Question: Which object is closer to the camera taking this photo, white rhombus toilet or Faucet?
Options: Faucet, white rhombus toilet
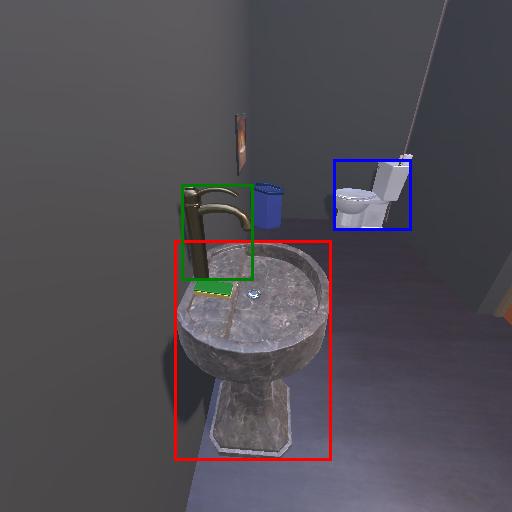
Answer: Faucet